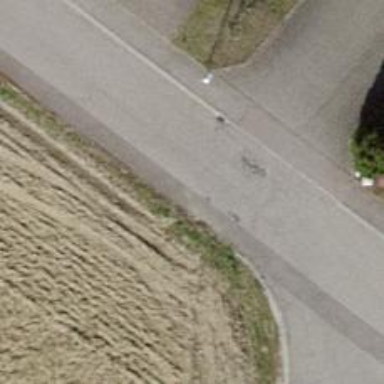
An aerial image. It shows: Residential road with asphalt surface.